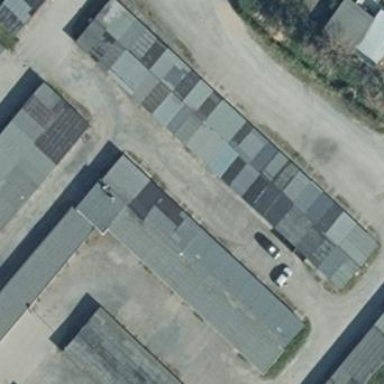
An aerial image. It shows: Group of garages.